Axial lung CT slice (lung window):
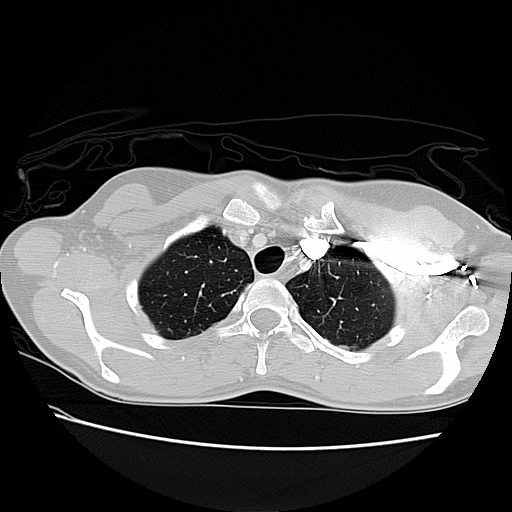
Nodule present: no